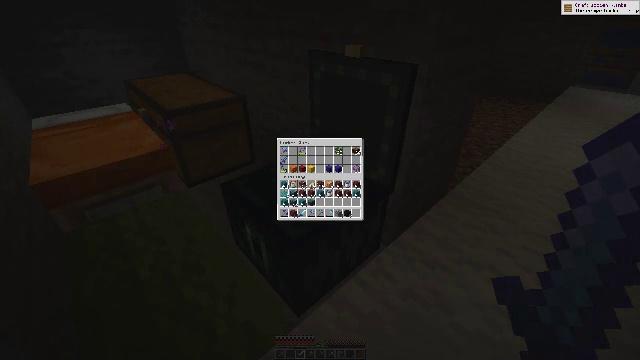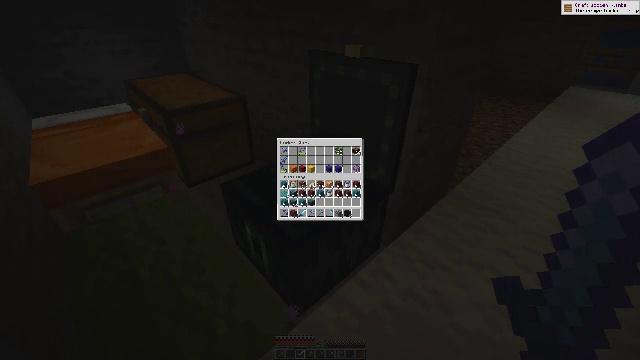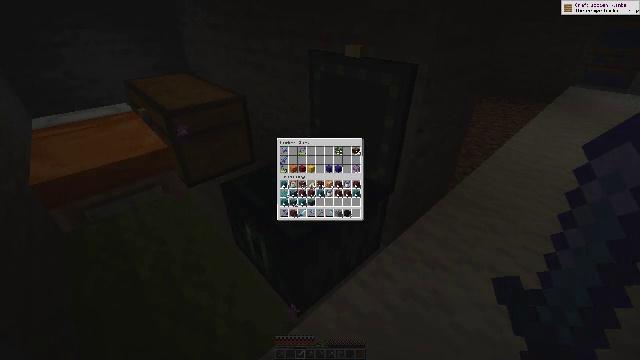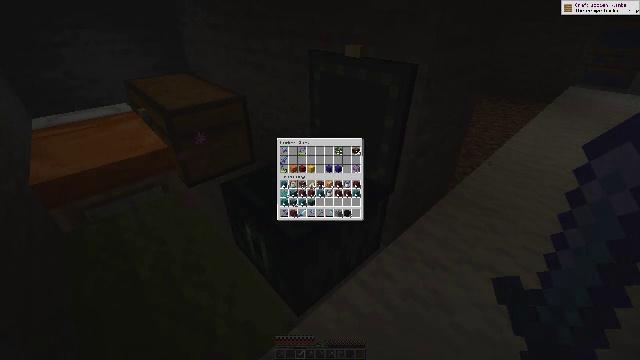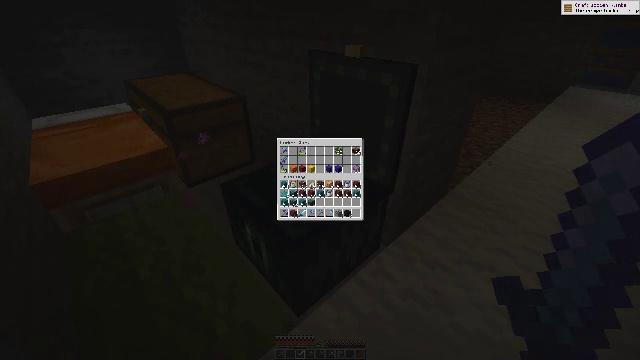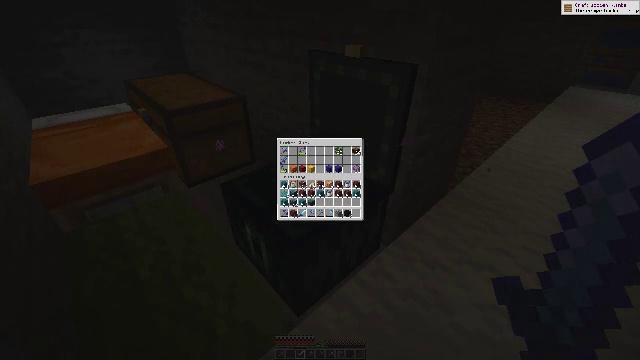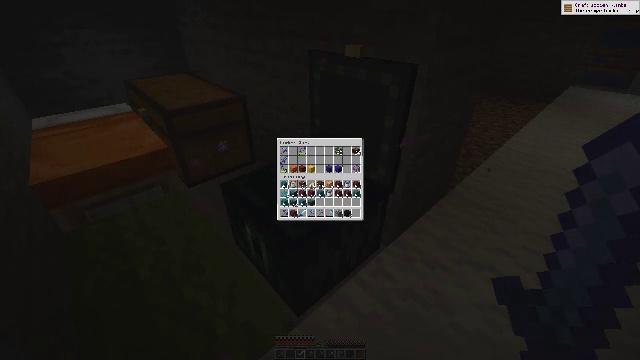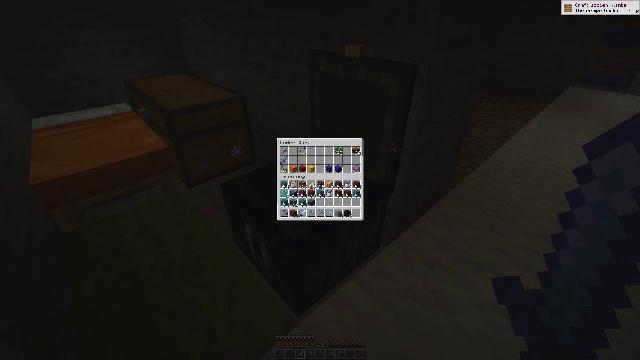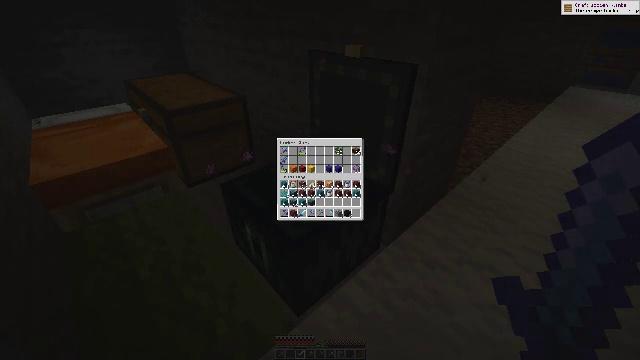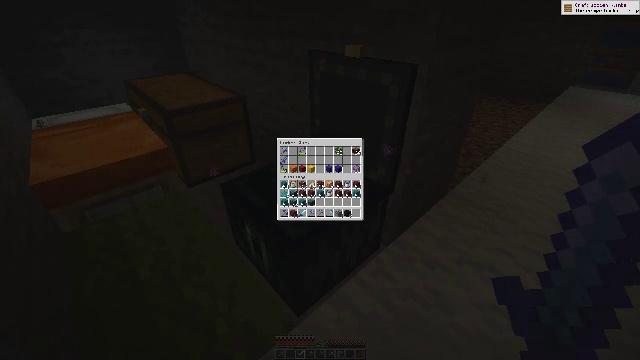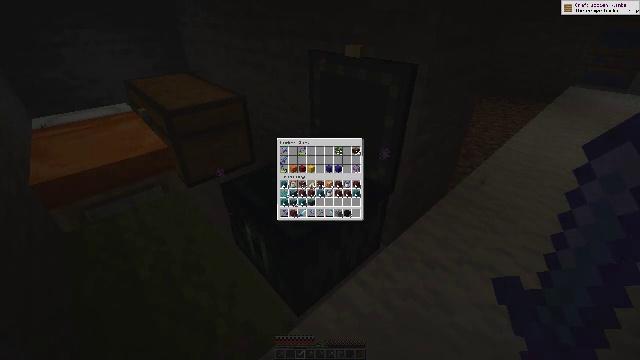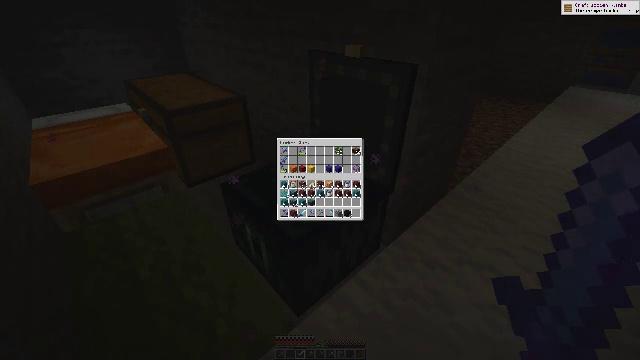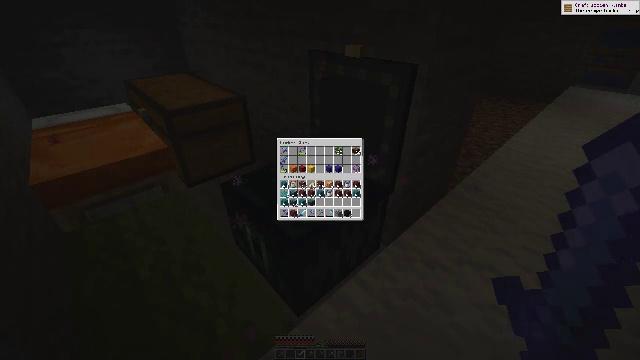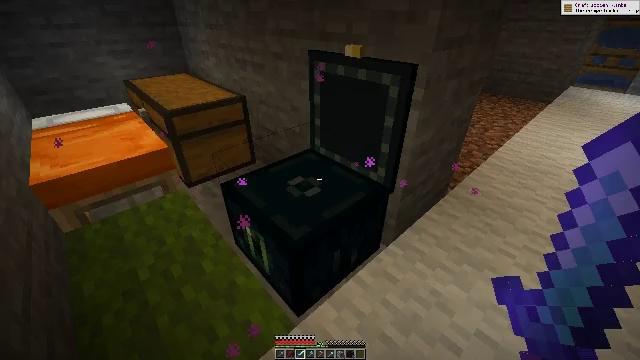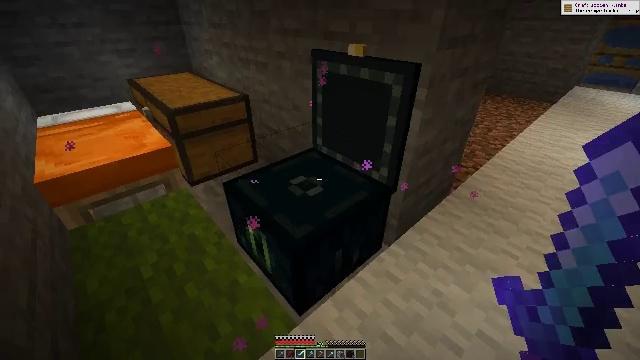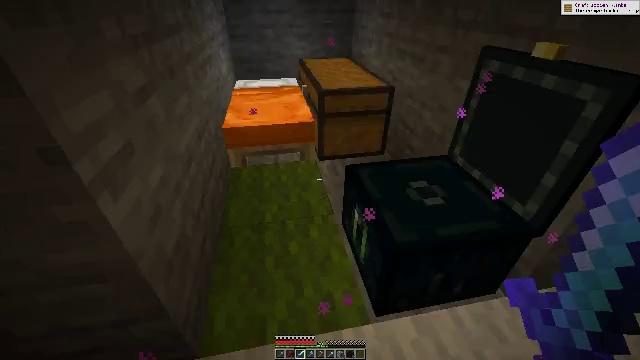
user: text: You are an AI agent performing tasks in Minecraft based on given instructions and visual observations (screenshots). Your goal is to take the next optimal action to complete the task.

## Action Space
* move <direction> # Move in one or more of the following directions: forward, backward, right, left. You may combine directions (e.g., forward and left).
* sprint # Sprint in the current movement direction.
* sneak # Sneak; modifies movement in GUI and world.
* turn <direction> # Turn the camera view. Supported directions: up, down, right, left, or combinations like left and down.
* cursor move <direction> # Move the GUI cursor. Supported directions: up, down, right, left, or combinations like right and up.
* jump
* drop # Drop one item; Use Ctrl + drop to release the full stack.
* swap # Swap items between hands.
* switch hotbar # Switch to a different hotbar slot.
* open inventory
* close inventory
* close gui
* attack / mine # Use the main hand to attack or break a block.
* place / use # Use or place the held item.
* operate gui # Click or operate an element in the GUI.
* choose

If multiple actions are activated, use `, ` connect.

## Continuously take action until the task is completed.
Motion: motion action
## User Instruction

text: Retrieve vines from walls or cliffs.
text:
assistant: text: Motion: no_op
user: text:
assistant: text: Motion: no_op
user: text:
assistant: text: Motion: no_op
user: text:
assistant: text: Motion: no_op
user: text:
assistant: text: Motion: no_op
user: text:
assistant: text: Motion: no_op
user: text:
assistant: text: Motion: no_op
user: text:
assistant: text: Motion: no_op
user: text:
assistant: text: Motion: no_op
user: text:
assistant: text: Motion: no_op
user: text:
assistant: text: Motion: no_op
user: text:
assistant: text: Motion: no_op
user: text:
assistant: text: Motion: open inventory
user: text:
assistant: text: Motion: open inventory
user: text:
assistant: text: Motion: turn left and down, open inventory
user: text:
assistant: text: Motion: turn left and up, open inventory
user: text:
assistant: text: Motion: turn left and up
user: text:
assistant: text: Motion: move forward, turn left and up
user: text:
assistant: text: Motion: move forward, turn right and up
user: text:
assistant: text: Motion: move forward
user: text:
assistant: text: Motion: move forward
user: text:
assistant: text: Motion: move forward, sprint
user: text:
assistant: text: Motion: move forward, sprint
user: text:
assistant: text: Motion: move forward, sprint, turn right
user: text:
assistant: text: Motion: move forward, turn right and up
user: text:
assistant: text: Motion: move forward, turn right and down
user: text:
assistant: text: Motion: move forward and move right, turn right and down
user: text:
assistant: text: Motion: move forward and move right, turn right
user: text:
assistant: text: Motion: move forward and move right
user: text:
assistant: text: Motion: move forward and move right